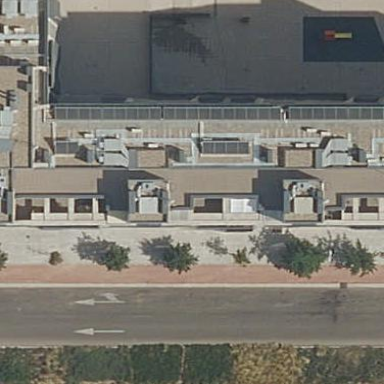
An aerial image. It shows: Residential building.